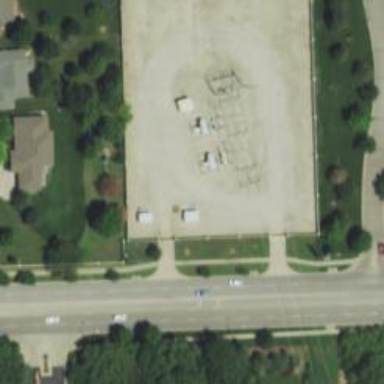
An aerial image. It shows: Power substation enclosed by fence.